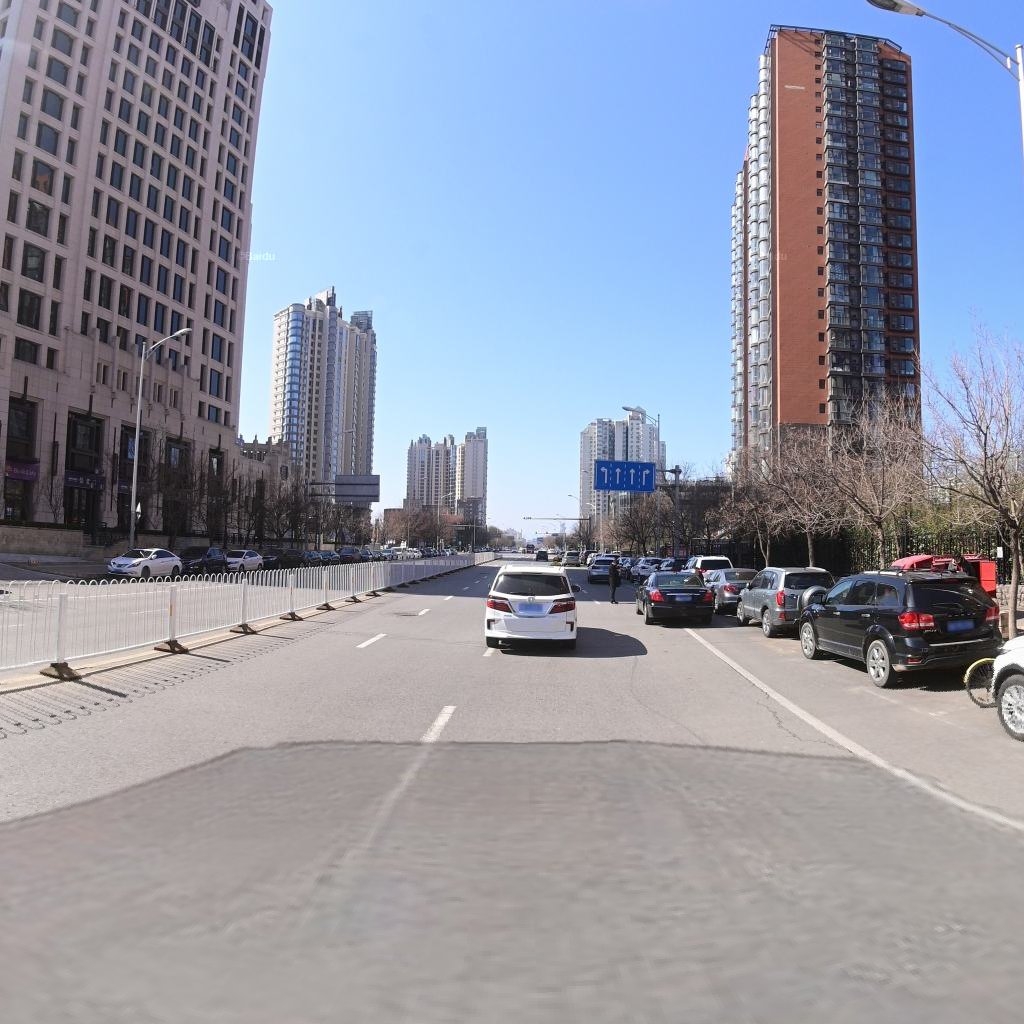
Region: Chaoyang
Road damage annotations: transverse crack, longitudinal crack, longitudinal crack